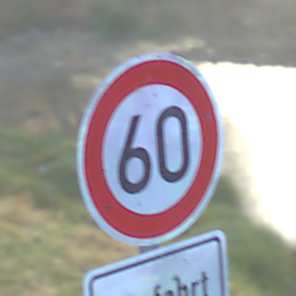
Verkehrszeichen: Geschwindigkeit60
Zusatzzeichen unten: HinweiseAufGefahrenDurchVerbaleAngabe5
Umgebung: Outdoor, Nature
Tageszeit: Dawn
Wetter: Clear
Licht: Natural
Jahreszeit: NotSpecified
Kontrast: LowContrast